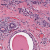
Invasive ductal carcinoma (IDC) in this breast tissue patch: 1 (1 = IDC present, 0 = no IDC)